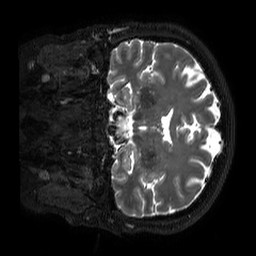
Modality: T2w
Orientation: coronal
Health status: ill
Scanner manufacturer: philips
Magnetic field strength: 3 T
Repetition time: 2.5 s
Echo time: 0.331 s